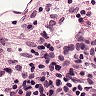
Metastatic tissue present: no